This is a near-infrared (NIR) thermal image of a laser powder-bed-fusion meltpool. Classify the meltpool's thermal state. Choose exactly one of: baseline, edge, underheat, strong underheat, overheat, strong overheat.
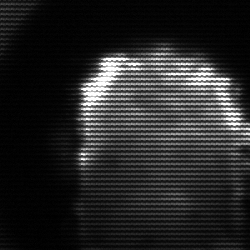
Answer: baseline